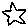
Label: star